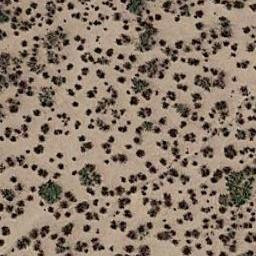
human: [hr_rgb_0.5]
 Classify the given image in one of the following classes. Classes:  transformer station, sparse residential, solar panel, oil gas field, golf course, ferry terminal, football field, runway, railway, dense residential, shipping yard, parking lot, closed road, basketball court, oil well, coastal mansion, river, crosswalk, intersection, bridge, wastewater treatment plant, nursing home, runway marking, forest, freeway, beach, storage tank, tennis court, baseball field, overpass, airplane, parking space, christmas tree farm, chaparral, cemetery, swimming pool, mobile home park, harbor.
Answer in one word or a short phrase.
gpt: chaparral